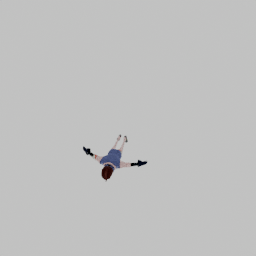
Label: people